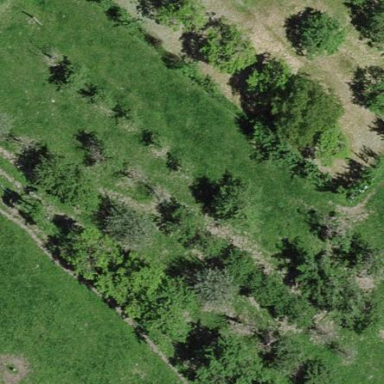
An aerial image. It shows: Orchard.